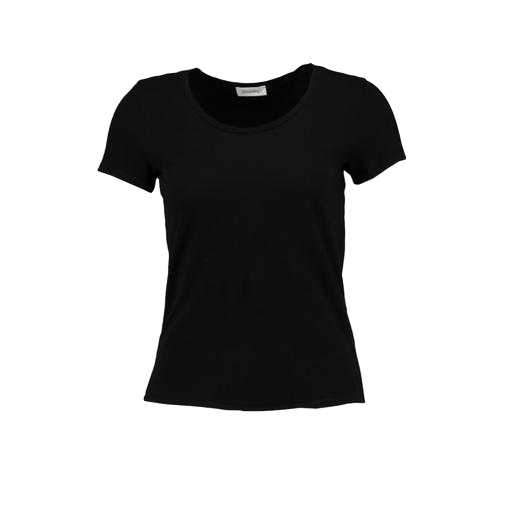
black fitted t-shirt, black t-shirt basique jersey, black fitted tee, white background